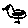
Label: bird